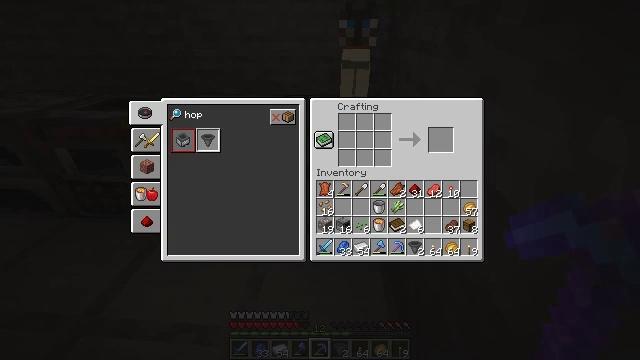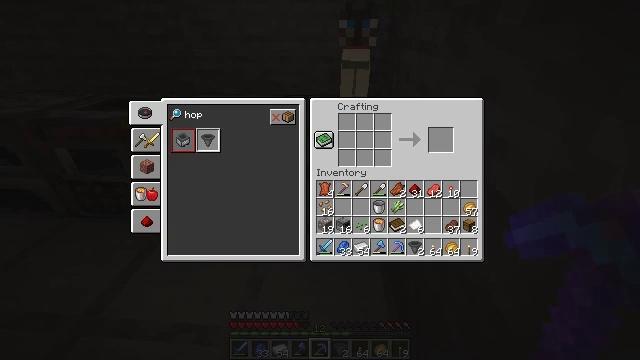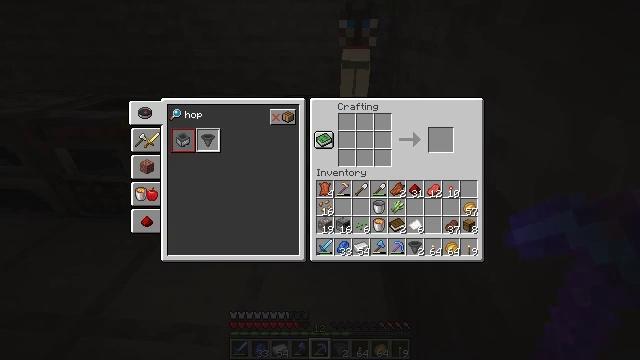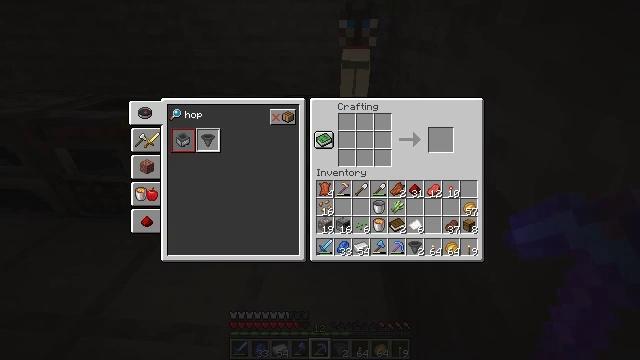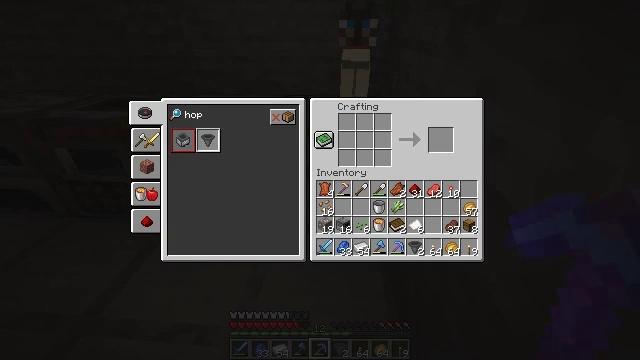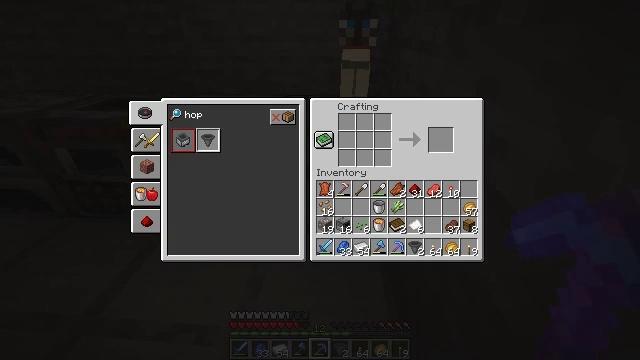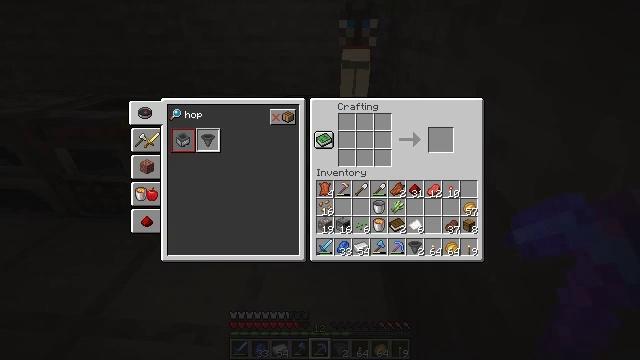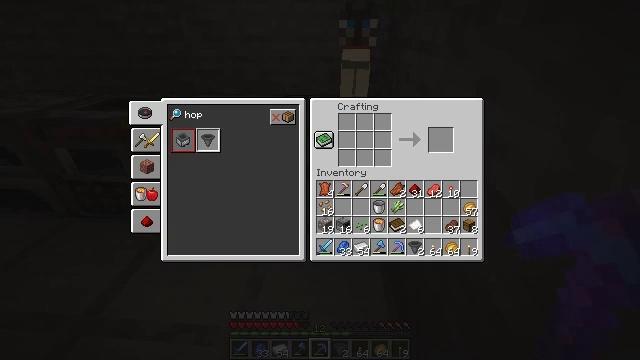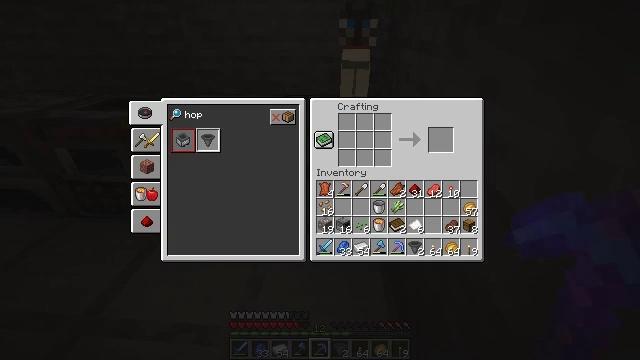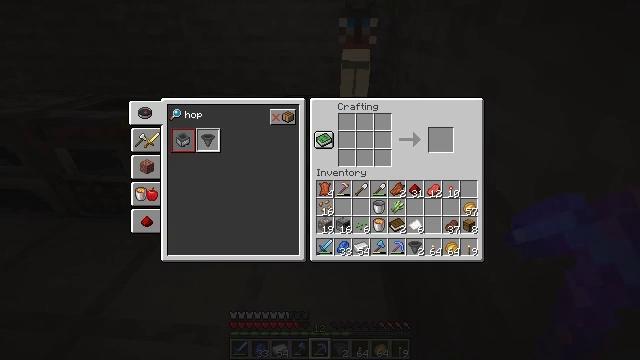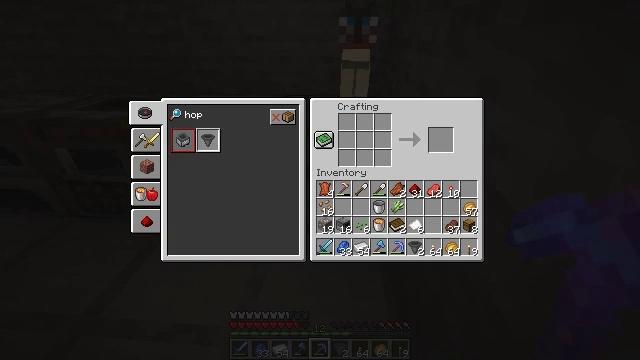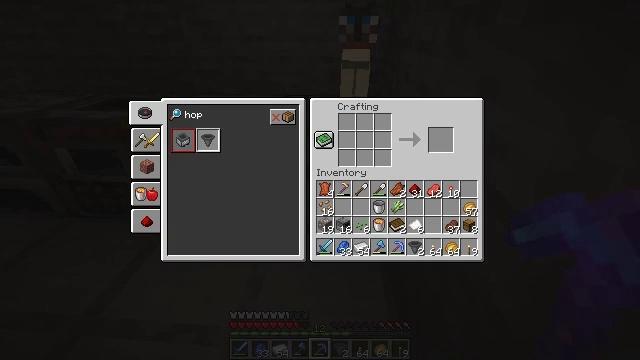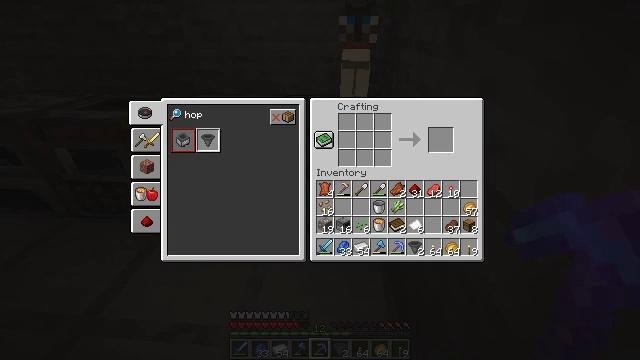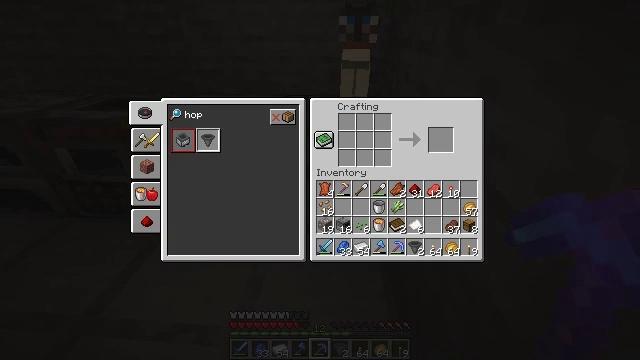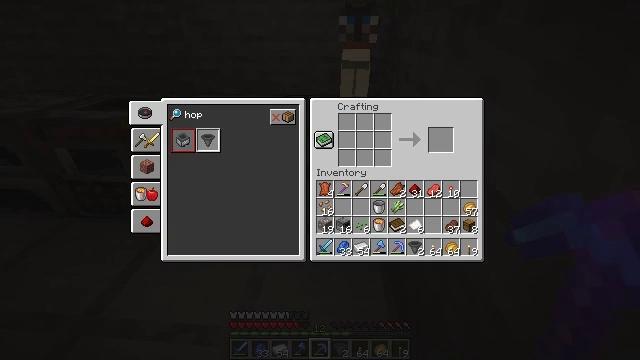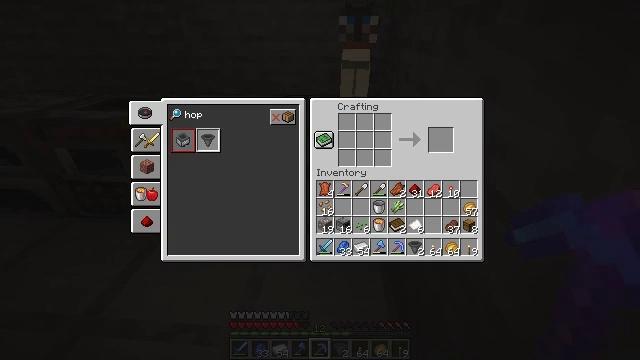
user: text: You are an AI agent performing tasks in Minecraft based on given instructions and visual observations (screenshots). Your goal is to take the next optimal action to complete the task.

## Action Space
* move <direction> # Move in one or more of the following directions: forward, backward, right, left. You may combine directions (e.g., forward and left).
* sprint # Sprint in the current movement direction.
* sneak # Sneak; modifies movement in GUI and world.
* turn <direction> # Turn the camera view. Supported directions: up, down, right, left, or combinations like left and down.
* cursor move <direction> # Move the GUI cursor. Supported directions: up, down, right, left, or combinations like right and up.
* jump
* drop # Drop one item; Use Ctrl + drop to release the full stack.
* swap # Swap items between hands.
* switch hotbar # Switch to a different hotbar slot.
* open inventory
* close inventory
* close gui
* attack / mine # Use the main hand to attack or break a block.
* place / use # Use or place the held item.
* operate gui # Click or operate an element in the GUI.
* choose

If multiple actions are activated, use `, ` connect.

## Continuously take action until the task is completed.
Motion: motion action
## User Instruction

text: Open the crafting table and craft a minecart with iron ingots.
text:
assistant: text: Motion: no_op
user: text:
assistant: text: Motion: no_op
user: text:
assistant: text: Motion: no_op
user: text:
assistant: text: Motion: no_op
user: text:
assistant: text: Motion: no_op
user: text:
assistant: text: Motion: no_op
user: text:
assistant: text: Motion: no_op
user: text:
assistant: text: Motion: no_op
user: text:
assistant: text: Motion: no_op
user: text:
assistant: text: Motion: no_op
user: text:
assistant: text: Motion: no_op
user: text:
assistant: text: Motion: no_op
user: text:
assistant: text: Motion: no_op
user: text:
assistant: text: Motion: no_op
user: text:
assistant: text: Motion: no_op
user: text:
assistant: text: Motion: no_op
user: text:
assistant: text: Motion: no_op
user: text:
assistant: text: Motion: no_op
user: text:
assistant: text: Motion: no_op
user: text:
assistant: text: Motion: no_op
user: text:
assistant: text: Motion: no_op
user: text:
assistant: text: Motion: no_op
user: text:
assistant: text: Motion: no_op
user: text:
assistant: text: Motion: no_op
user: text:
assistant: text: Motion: no_op
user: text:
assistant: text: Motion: no_op
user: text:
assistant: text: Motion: no_op
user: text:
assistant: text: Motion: no_op
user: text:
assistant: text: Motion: no_op
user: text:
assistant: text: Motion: no_op